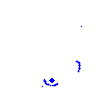
Particle: kaon